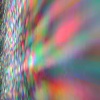
Label: sunburn